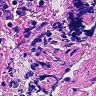
Metastatic tissue present: no